Interaction volume radius: 5 \u00c5
Interaction volume height: 10 \u00c5
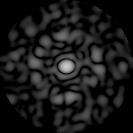
Disorder parameter: 0.8867